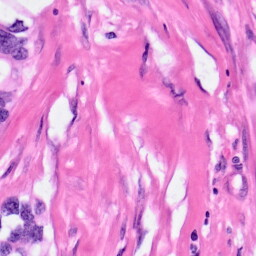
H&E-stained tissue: Pancreatic